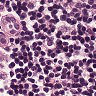
Metastatic tissue present: no